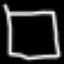
Label: square